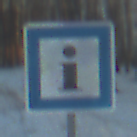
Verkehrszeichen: Informationsstelle
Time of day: SunriseSunset
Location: Outdoor (Nature)
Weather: Clear
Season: Winter
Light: Natural